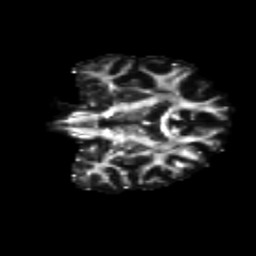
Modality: FA
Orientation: coronal
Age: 33
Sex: female
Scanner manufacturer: siemens
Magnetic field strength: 3 T
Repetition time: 8.6 s
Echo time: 0.095 s